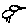
Label: bird